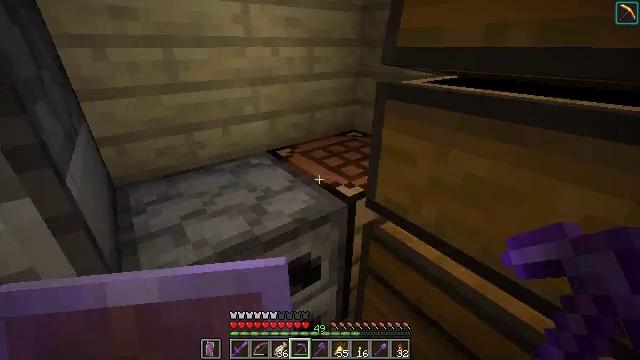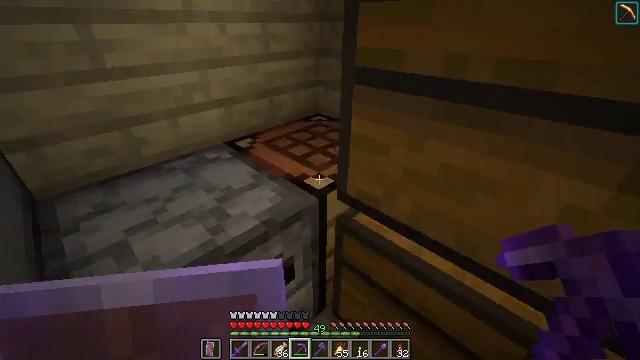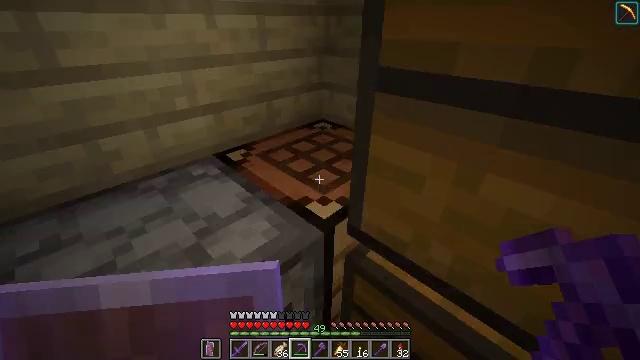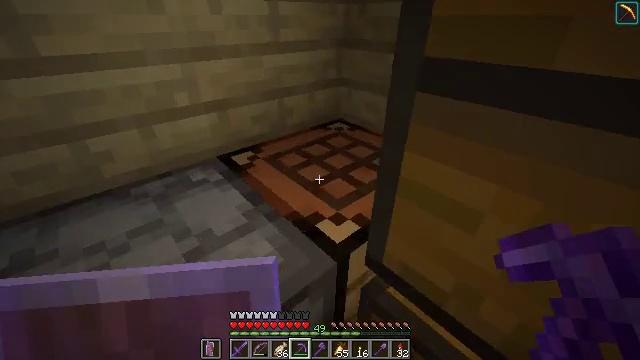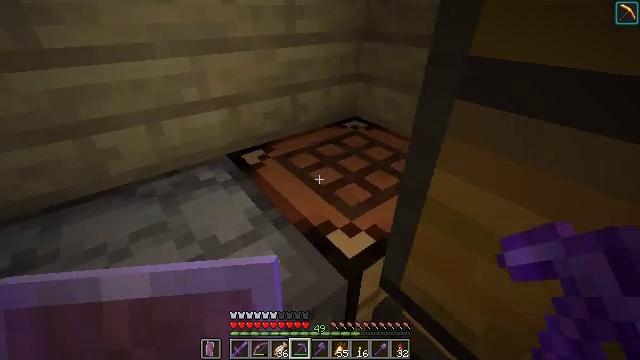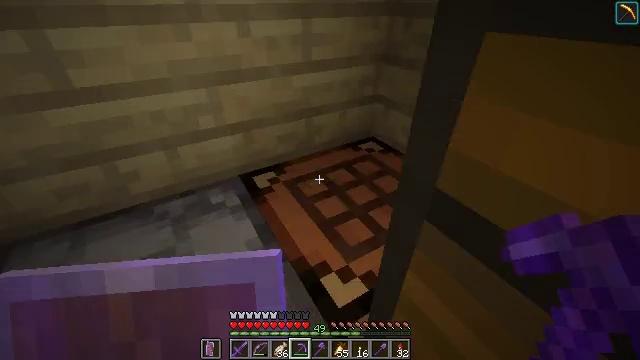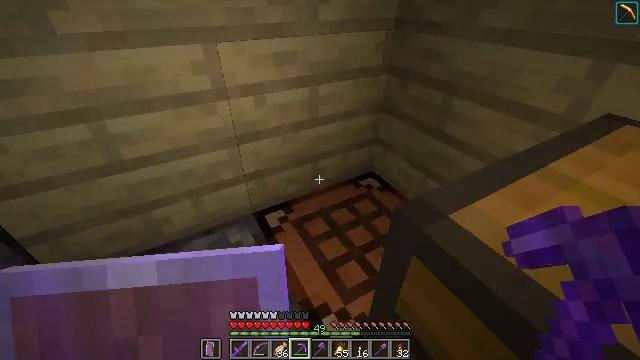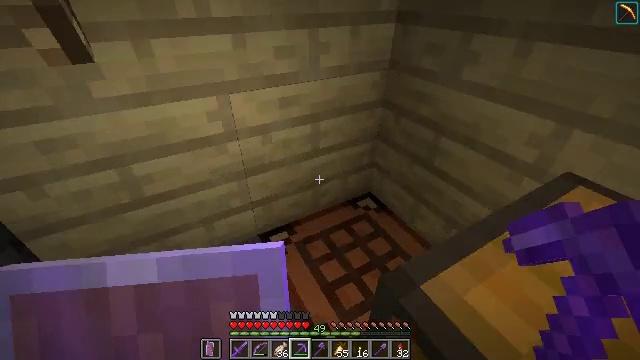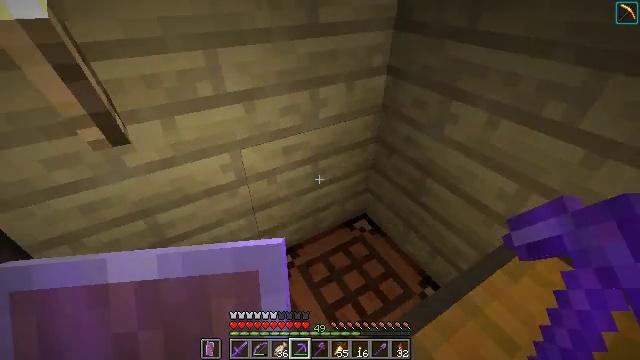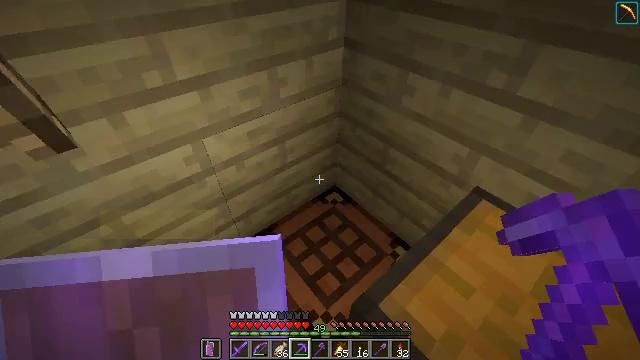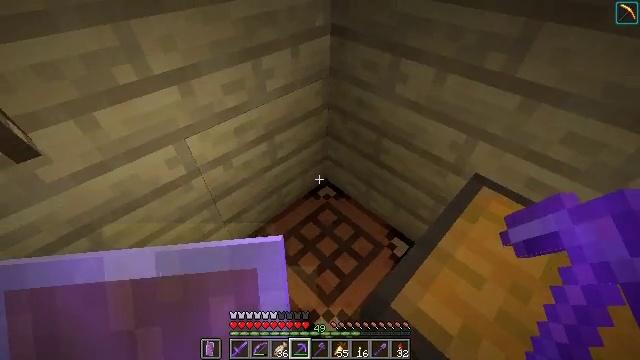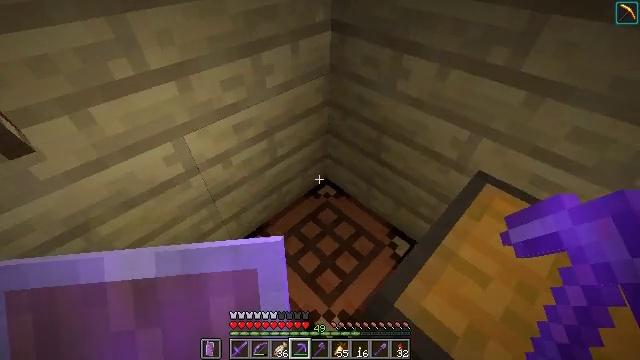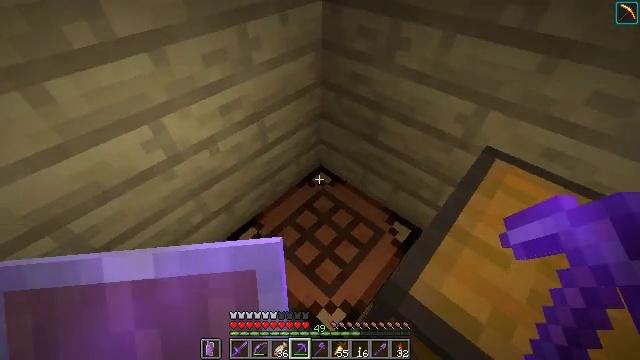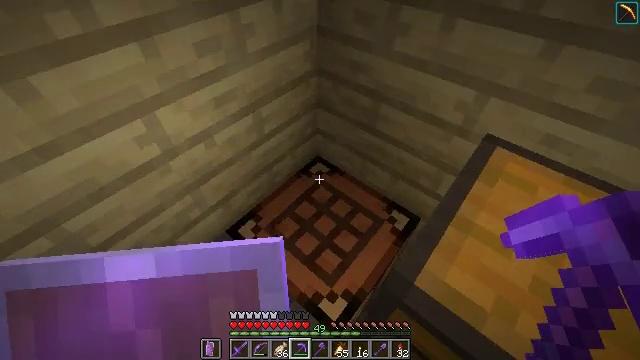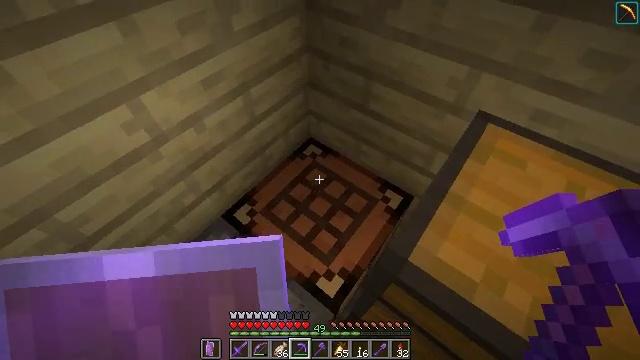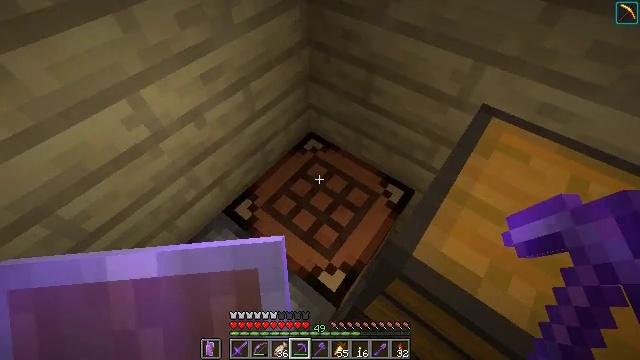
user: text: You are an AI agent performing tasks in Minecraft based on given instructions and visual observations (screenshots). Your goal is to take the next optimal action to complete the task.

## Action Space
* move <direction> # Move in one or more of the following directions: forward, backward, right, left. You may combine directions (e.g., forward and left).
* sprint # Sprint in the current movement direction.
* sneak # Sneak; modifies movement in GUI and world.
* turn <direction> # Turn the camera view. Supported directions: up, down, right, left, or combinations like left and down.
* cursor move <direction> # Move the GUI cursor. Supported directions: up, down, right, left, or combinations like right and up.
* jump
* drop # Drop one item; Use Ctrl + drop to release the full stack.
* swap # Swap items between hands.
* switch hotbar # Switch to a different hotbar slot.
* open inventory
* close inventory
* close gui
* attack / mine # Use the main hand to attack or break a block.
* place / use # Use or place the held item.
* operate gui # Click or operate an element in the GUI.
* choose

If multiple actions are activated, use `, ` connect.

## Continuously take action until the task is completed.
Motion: motion action
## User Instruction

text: Create blaze powder from blaze rods.
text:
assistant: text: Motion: move forward, turn right and down
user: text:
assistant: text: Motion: move forward
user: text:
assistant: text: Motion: move forward, turn left
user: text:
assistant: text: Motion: move forward, turn left and down
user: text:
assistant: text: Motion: move forward, turn left and down, jump
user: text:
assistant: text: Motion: move forward, turn left, jump
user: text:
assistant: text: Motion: move forward, jump
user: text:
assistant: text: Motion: move forward, turn right and down, jump
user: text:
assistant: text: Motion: move forward, turn right and down
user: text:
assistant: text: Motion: turn right and down
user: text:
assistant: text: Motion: no_op
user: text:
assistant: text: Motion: turn right and down
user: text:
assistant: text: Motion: turn right and down
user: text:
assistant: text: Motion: turn right and down
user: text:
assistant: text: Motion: turn down
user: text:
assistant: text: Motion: no_op
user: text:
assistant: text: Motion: turn down
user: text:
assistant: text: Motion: turn down
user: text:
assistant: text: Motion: turn down, use / place
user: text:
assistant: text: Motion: use / place
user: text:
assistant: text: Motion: use / place
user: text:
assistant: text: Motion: no_op
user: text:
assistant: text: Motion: no_op
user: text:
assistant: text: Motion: no_op
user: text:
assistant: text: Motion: no_op
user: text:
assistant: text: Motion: no_op
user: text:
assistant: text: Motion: no_op
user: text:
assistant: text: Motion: cursor move left
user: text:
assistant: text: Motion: cursor move left and up
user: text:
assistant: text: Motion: cursor move left